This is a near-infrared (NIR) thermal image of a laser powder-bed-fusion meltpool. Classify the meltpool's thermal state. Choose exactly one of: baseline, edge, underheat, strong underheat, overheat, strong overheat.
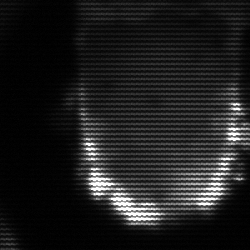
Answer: baseline